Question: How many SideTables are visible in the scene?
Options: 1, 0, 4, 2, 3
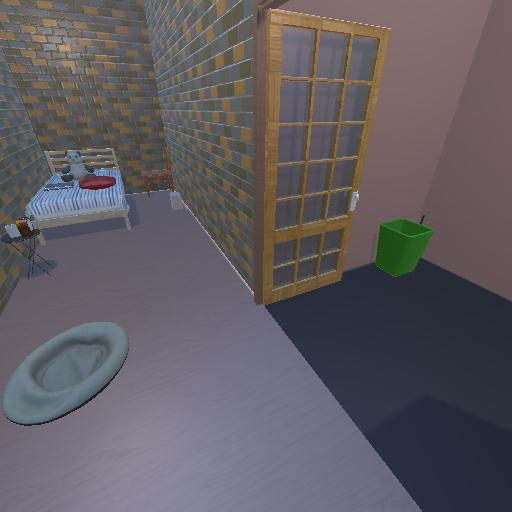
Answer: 1